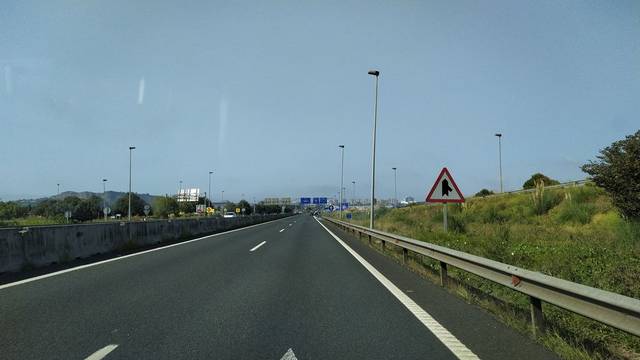
Region: Spain
Coordinates: 43.426, -3.836